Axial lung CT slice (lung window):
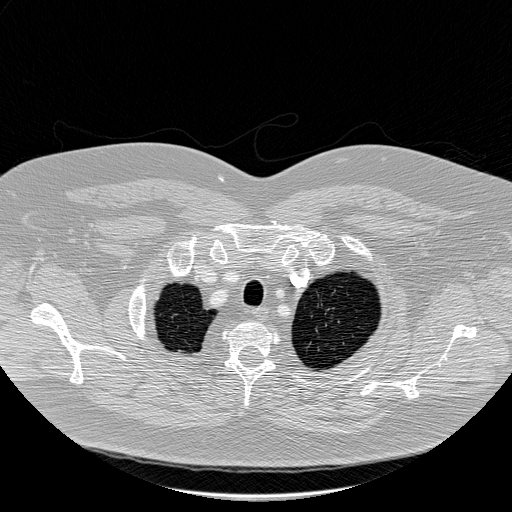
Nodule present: no